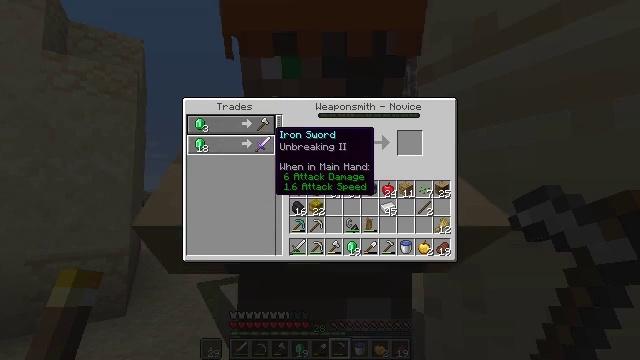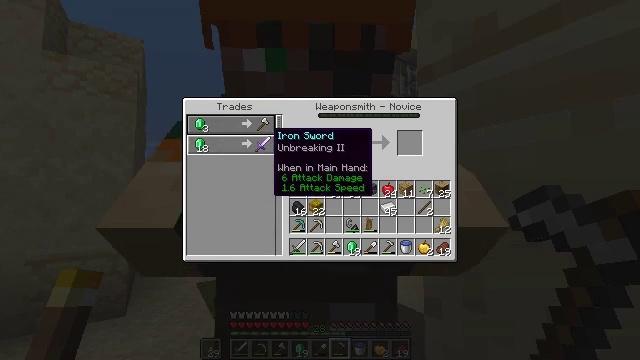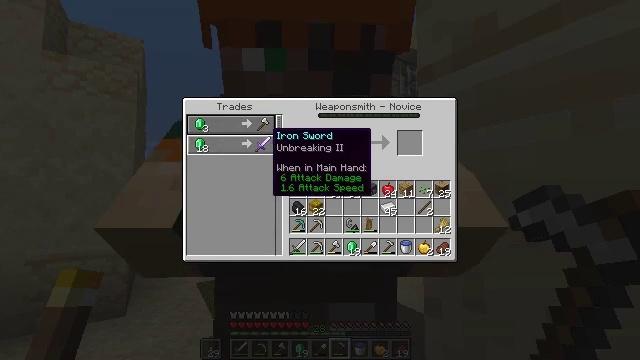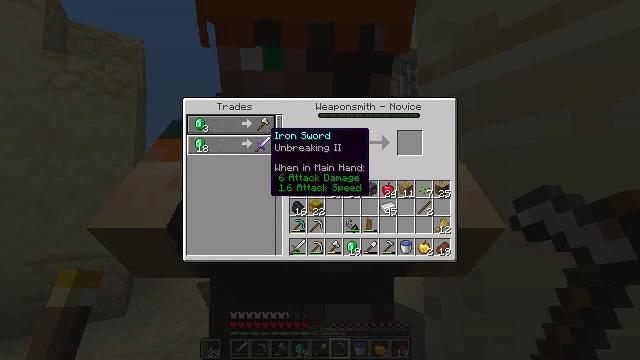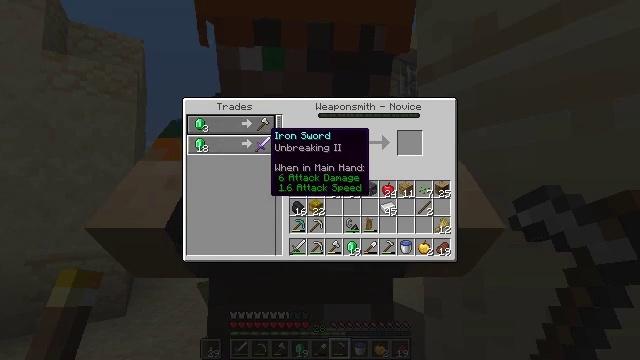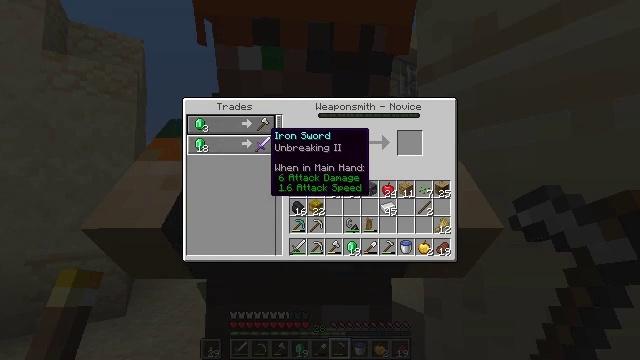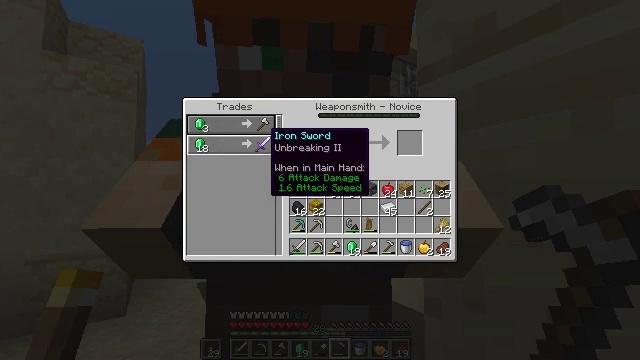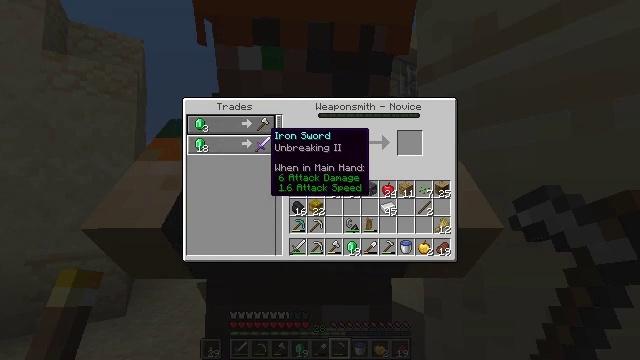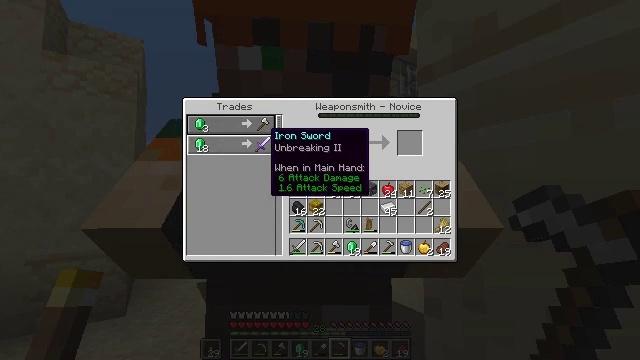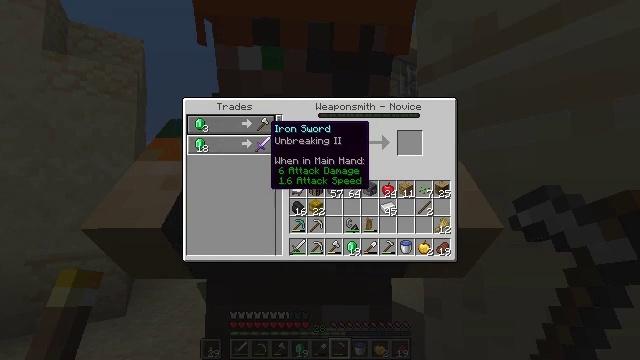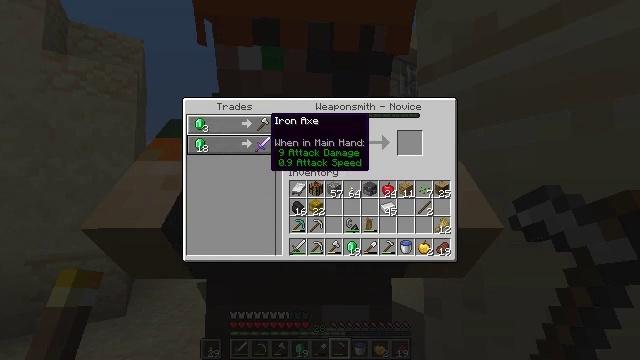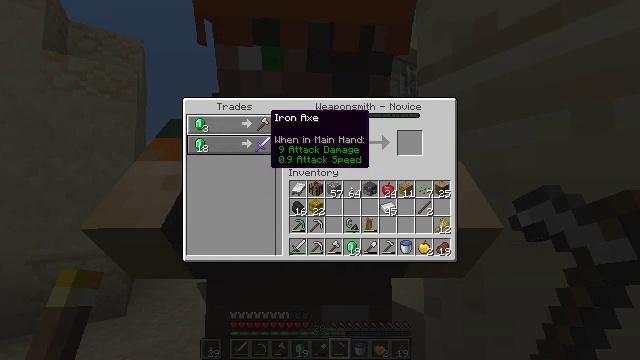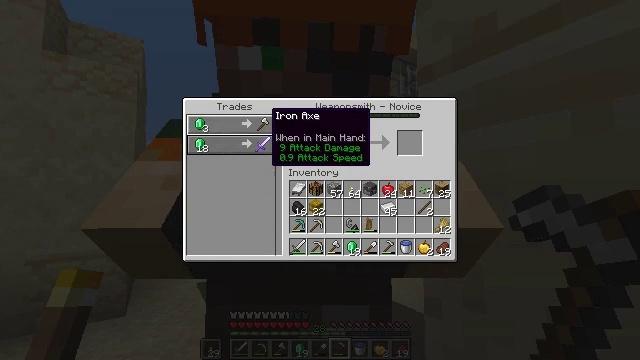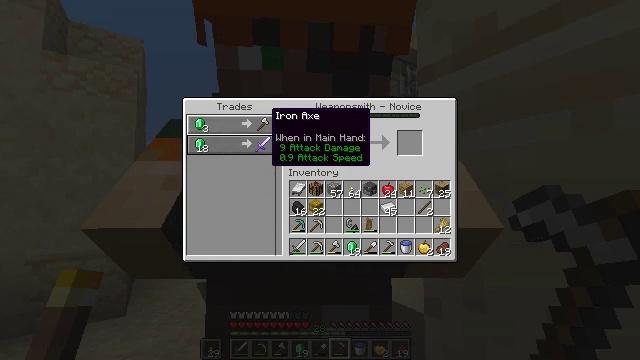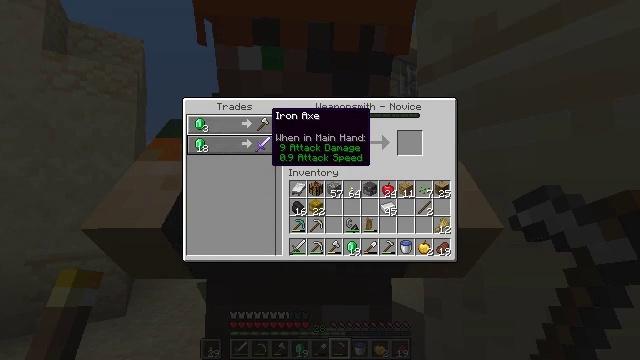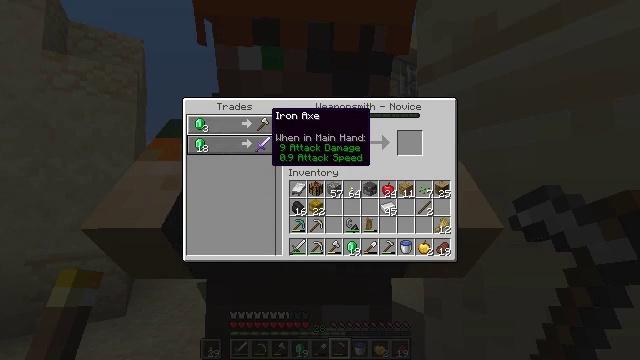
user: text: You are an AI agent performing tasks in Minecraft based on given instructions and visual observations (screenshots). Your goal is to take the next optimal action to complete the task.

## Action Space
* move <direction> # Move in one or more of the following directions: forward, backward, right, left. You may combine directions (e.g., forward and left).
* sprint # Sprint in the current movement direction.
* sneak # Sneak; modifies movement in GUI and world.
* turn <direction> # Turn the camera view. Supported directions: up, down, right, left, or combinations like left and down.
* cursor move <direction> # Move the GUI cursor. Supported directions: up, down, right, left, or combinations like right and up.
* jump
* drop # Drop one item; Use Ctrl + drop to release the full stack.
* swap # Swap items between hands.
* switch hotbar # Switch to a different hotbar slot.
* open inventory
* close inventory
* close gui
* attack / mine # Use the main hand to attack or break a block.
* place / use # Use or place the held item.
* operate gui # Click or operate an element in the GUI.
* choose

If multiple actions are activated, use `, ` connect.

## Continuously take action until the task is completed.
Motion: motion action
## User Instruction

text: Harvest hay blocks from the village.
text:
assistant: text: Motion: no_op
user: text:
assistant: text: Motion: no_op
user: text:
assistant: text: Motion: no_op
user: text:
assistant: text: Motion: no_op
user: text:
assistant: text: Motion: no_op
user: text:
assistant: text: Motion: no_op
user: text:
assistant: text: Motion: no_op
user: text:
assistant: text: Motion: no_op
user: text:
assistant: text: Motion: cursor move up
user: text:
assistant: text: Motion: cursor move up
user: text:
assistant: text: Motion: no_op
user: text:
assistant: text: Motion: no_op
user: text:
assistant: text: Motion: no_op
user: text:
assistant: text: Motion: no_op
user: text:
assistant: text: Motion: no_op
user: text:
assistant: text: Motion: no_op
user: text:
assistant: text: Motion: no_op
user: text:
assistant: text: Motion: no_op
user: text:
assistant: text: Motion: no_op
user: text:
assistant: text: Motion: no_op
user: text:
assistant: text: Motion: no_op
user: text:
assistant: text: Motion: no_op
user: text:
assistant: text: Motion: no_op
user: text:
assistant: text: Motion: no_op
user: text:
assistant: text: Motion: no_op
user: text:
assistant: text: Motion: no_op
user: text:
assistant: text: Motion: no_op
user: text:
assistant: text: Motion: no_op
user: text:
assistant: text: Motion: no_op
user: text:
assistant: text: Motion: no_op